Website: bh-photo
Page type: payment
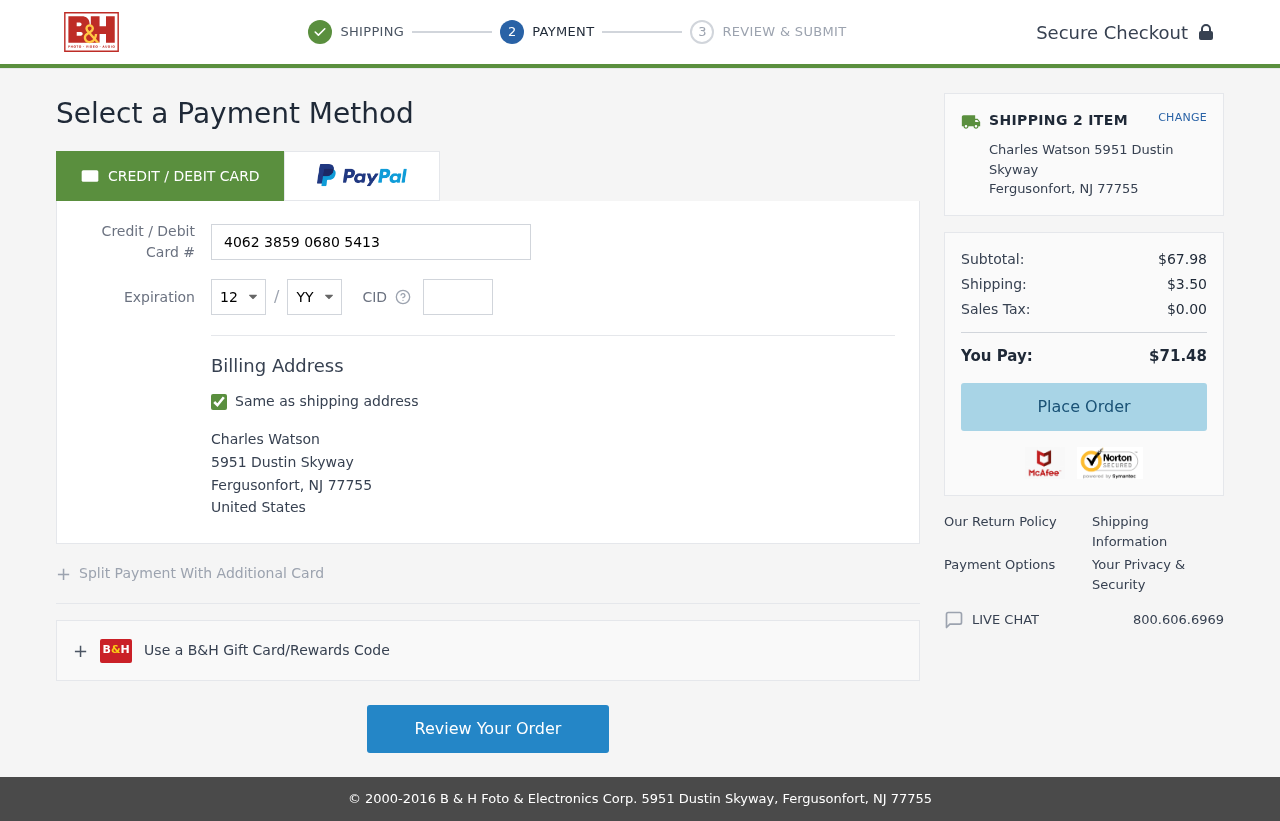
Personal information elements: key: PII_CARD_CVV
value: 111
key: PII_CARD_EXPIRY_MONTH
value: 12
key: PII_CARD_EXPIRY_YEAR
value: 26
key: PII_CARD_NUMBER
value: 4062 3859 0680 5413
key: PII_CITY
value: Fergusonfort
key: PII_COUNTRY
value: United States
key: PII_FULLNAME
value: Charles Watson
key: PII_POSTCODE
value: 77755
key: PII_STATE_ABBR
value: NJ
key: PII_STREET
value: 5951 Dustin Skyway
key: PII_FULLNAME2
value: Charles Watson
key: PII_CITY2
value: Fergusonfort
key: PII_STATE_ABBR2
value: NJ
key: PII_POSTCODE_FULL
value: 77755
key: PII_POSTCODE_NUMERIC
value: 77755
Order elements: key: ORDER_NUM_ITEMS
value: SHIPPING 2 ITEM
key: ORDER_SUBTOTAL
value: $67.98
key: ORDER_SHIPPING_COST
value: $3.50
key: ORDER_TAX
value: $0.00
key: ORDER_TOTAL
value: $71.48